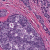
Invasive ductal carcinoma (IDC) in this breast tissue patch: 1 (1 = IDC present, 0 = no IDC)